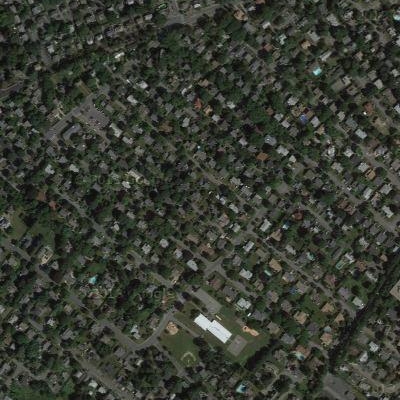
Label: fResident